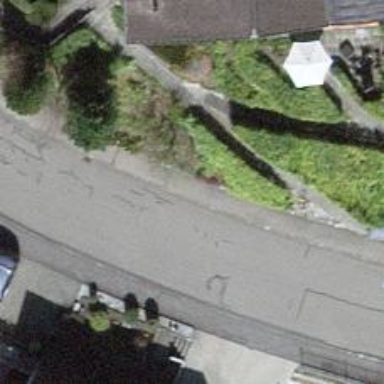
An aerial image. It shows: Sidewalk.